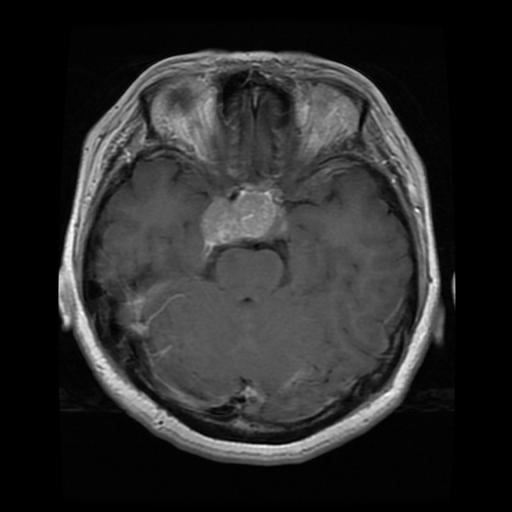
Label: pituitary